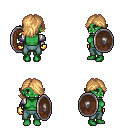
a pixel art fantasy rpg character, female body template, orc, green skin, steel arm armor, teal pants, light blonde swoop hairstyle, gold gloves, shield, four views (front, back, left, right), 2x2 character sprite sheet, small pixel art, hard edges, no anti-aliasing